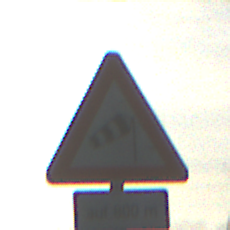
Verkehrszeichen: SeitenwindVonRechts
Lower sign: LaengeEinerStrecke5
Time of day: SunriseSunset
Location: Outdoor (Suburban)
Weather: PartlyCloudy
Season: NotSpecified
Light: Natural